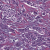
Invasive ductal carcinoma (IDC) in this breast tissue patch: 1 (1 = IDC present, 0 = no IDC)